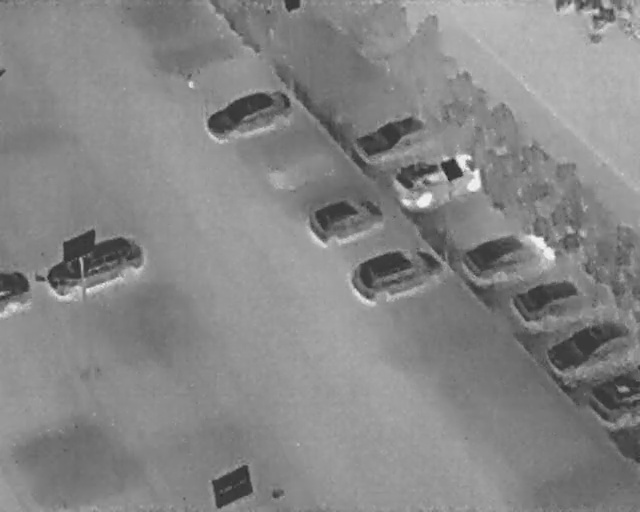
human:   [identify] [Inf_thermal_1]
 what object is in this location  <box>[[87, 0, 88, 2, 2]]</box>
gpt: <ref>1 small bicycle at the top right</ref>

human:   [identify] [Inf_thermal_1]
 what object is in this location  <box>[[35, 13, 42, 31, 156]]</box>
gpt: <ref>1 large car at the top</ref>

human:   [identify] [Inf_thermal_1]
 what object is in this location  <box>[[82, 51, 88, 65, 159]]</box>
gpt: <ref>1 medium car at the right</ref>

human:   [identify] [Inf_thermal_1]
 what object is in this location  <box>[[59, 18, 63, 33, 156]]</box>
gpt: <ref>1 medium car at the top</ref>